Chest X-ray:
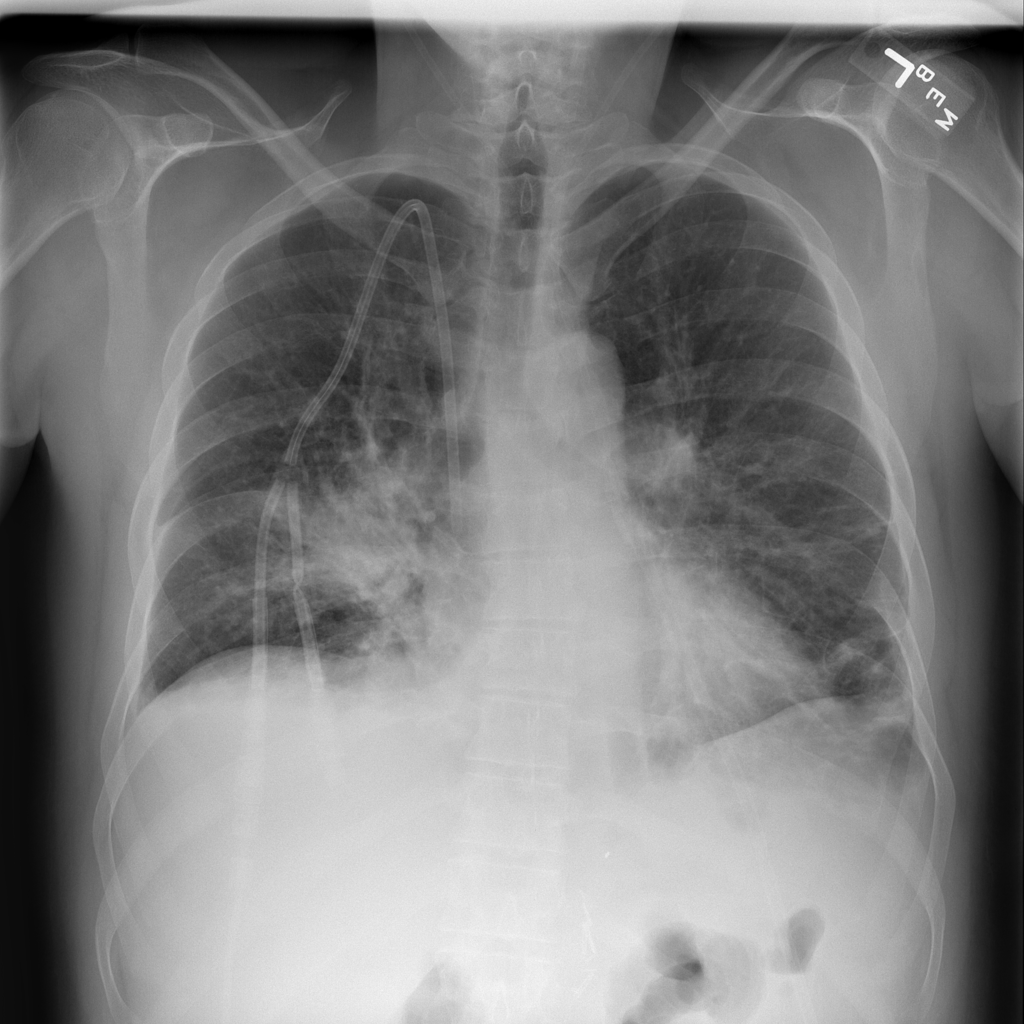
Findings: Consolidation, Mass, Effusion, Pleural Thickening
No abnormal finding: no